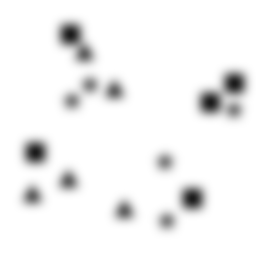
Squares: 5
Triangles: 5
Stars: 5
Total shapes: 15